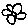
Label: flower